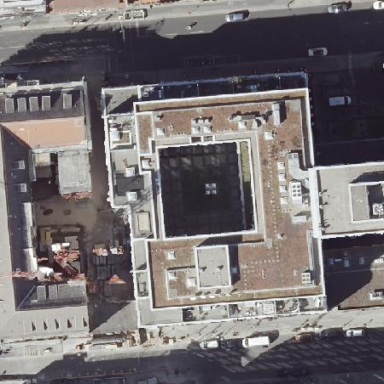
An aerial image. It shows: Flat roof forming part of building.